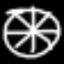
Label: octagon